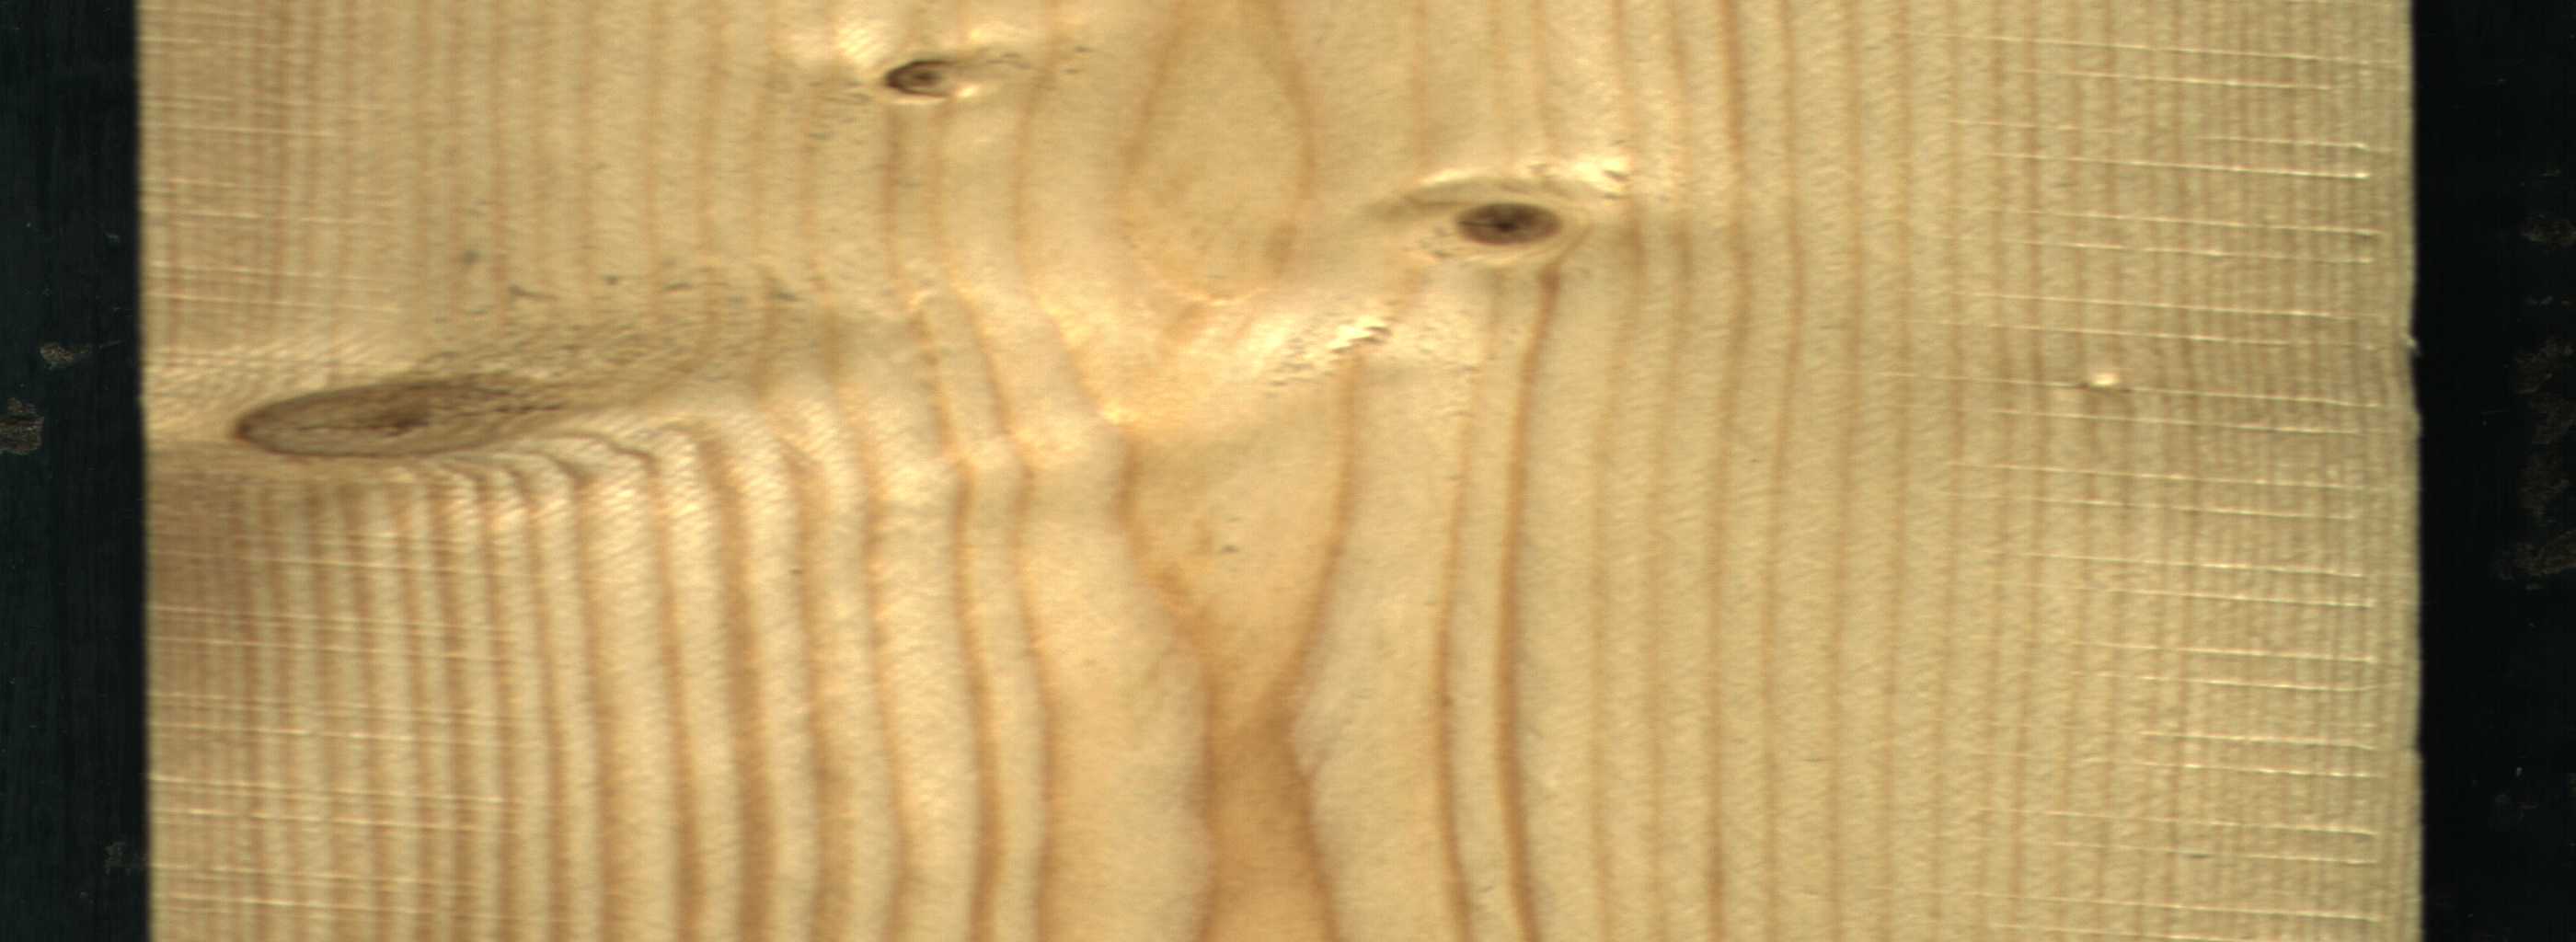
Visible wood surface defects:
knot_with_crack
Live_Knot
Live_Knot